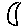
Label: moon